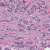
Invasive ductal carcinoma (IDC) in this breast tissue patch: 1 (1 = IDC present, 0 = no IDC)